Question: I am developing a music app. Following is the code of my songs list. When I run my app, only music artworks are showing. Other information like album name, duration is not showing in 'ListView'.

'''
public class songs_list extends Fragment {
// Adapter that exposes data from a Cursor to a ListView widget.
private songs_list.MediaCursorAdapter mediaAdapter = null;
private String currentFile="";
private boolean isStarted = true;
private TextView selelctedFile = null;
private View v=null;
@Override
public View onCreateView(LayoutInflater inflater, ViewGroup container,
Bundle savedInstanceState) {
// Use cursor to get data from external resource
Cursor cursor = getActivity().getContentResolver().query(MediaStore.Audio.Media.EXTERNAL_CONTENT_URI, null, null, null, null);
// check Cursor has data or not
if (null != cursor) {
cursor.moveToFirst();
mediaAdapter = new MediaCursorAdapter(getActivity().getApplicationContext(), R.layout.list_layout, cursor);
v=inflater.inflate(R.layout.fragment_songs_list, container, false);
// TextView title = (TextView) view.findViewById(R.id.title);
ListView lv = (ListView)v.findViewById(android.R.id.list);
lv.setAdapter(mediaAdapter);
}
// Inflate the layout for this fragment
return v;
}
MediaPlayer player = new MediaPlayer();
//MediaCursorAdapter class construction (what to show )
private class MediaCursorAdapter extends SimpleCursorAdapter {
public MediaCursorAdapter(Context context, int layout, Cursor c) {
super(context, layout, c,
new String[]{MediaStore.Audio.Albums.ALBUM_ID, MediaStore.MediaColumns.TITLE, MediaStore.EXTRA_MEDIA_ARTIST, MediaStore.Audio.AudioColumns.DURATION},
new int[]{R.id.icon, R.id.title, R.id.artistname, R.id.duration});
}
@RequiresApi(api = Build.VERSION_CODES.M)
@Override
public void bindView(View view, Context context, Cursor cursor) {
TextView title = (TextView) view.findViewById(R.id.title);
ImageView img = (ImageView) view.findViewById(R.id.icon);
TextView name = (TextView) view.findViewById(R.id.artistname);
TextView duration = (TextView) view.findViewById(R.id.duration);
// icon
long albumid = Long.parseLong((cursor.getString(cursor.getColumnIndex(MediaStore.Audio.Albums.ALBUM_ID))));
Uri sArtworkUri = Uri.parse("content://media/external/audio/albumart");
Uri uri = ContentUris.withAppendedId(sArtworkUri, albumid);
ContentResolver res = context.getContentResolver();
InputStream in = null;
try {
in = res.openInputStream(uri);
} catch (FileNotFoundException e) {
e.printStackTrace();
}
Bitmap artwork = BitmapFactory.decodeStream(in);
img.setImageBitmap(artwork);
title.setText(cursor.getString(
cursor.getColumnIndex(MediaStore.MediaColumns.TITLE)));
name.setText(cursor.getString(
cursor.getColumnIndex(MediaStore.EXTRA_MEDIA_ARTIST)));
long durationInMs = Long.parseLong(cursor.getString(
cursor.getColumnIndex(MediaStore.Audio.AudioColumns.DURATION)));
double durationInMin = ((double) durationInMs / 1000.0) / 60.0;
durationInMin = new BigDecimal(Double.toString(durationInMin)).setScale(2, BigDecimal.ROUND_UP).doubleValue();
duration.setText("" + durationInMin);
view.setTag(cursor.getString(cursor.getColumnIndex(MediaStore.MediaColumns.DATA)));
}
@Override
public View newView(Context context, Cursor cursor, ViewGroup parent) {
LayoutInflater inflater = LayoutInflater.from(context);
View v = inflater.inflate(R.layout.list_layout, parent, false);
bindView(v, context, cursor);
return v;
}
}
}
'''
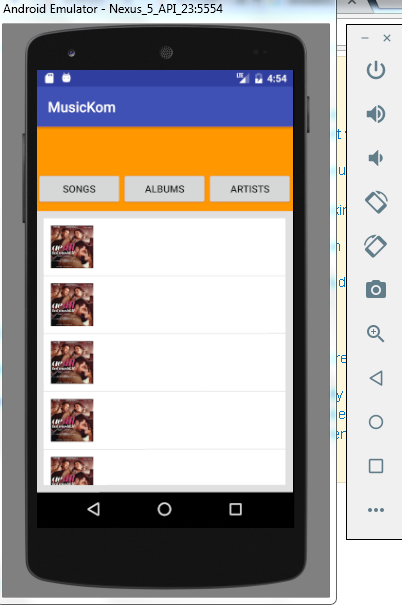
Answer: > In the style :
'''
<style name="TextColor">
<item name="android:textColor">#00FF00</item>
</style>
'''
> In the layout file :
'''
<TextView style="@style/TextColor" />
'''
> This will help you fix the color to any one by default which you want.